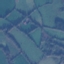
Land use / land cover: Pasture